Question: I'm trying to generate a collapsible force layout similar to this example: <URL>:

The data being used to generate my force layout is a JSON object being sourced from an API. I am successfully able to traverse the data structure, and generate nodes that are appended to the SVG (both root nodes and their children).
However, the issue comes with linking the parent nodes to their children nodes. I'm pretty sure that the issue has something to do with how the data is structured in my app compared to the example, so I'll post both my JS code and the data structure of each node.
Any help would be much appreciated! Thanks in advance!!
Here's a JS Fiddle with my code: <URL>
Here is my JS code:
'''
//Force Layout Code
var w = 607,
h = 500,
node,
link,
root;
var force = d3.layout.force()
.on("tick", tick)
.size([w, h]);
var vis = d3.select("#chart").append("svg:svg")
.attr("width", w)
.attr("height", h);
function initiateForceJS(currentURL) {
//Generate the URL
forceURL = currentURL + ".json?jsonp=?";
$('#commentArea').show();
$.getJSON(forceURL,handleRequest2);
function handleRequest2(json) {
//Set the root as the first object returned
root = json[1]['data']['children'][0];
update();
}
}
function update() {
nodes = flatten(root),
links = d3.layout.tree()
.sort(null)
.children(function(d) {return (!d['replies']['data']['children']|| d['replies']['data']['children'].length === 0) ? null : d['replies']['data']['children'];})
.links(nodes);
// Restart the force layout.
force
.nodes(nodes)
.links(links)
.start();
// Update the links...
link = vis.selectAll("line.link")
.data(links, function(d) { return d.target.id; });
// Enter any new links.
link.enter().insert("svg:line", ".node")
.attr("class", "link")
.attr("x1", function(d) { return d.source.x; })
.attr("y1", function(d) { return d.source.y; })
.attr("x2", function(d) { return d.target.x; })
.attr("y2", function(d) { return d.target.y; });
// Exit any old links.
link.exit().remove();
// Update the nodes...
node = vis.selectAll("circle.node")
.data(nodes, function(d) {return d.id; })
.style("fill", color);
// Enter any new nodes.
node.enter().append("svg:circle")
.attr("class", "node")
.attr("cx", function(d) { return d.x; })
.attr("cy", function(d) { return d.y; })
.attr("r", function(d) { return Math.sqrt(d.ups) || 4.5; })
.style("fill", color)
//.on("click", click)
.call(force.drag);
// Exit any old nodes.
node.exit().remove();
//This will add the name of the character to the node
node.append("comment").text(function(d) { return d.body });
//This will put the comment in the Comment Area div
node.on("mouseover", function() {
var currentNode = d3.select(this);
var currentTitle = currentNode.select("comment").text();
$('#commentArea').html('<p>' + currentTitle + '</p>')
});
}
function tick() {
link.attr("x1", function(d) { return d.source.x; })
.attr("y1", function(d) { return d.source.y; })
.attr("x2", function(d) { return d.target.x; })
.attr("y2", function(d) { return d.target.y; });
node.attr("cx", function(d) { return d.x; })
.attr("cy", function(d) { return d.y; });
}
// Color leaf nodes orange, and packages white or blue.
function color(d) {
return d._children ? "#3182bd" : d.children ? "#c6dbef" : "#fd8d3c";
}
// Returns a list of all nodes under the root.
function flatten(root) {
var nodes = [], i = 0;
function recurse(node) {
if (node['data']['replies'] != "" && node['kind'] != "more") {
node['data']['replies']['data']['children'].forEach(recurse);
}
if (node['kind'] !="more") {
//Add an ID value to the node starting at 1
node.data.id = ++i;
var comment = node.data;
nodes.push(comment);
}
}
recurse(root);
return nodes;
}
'''
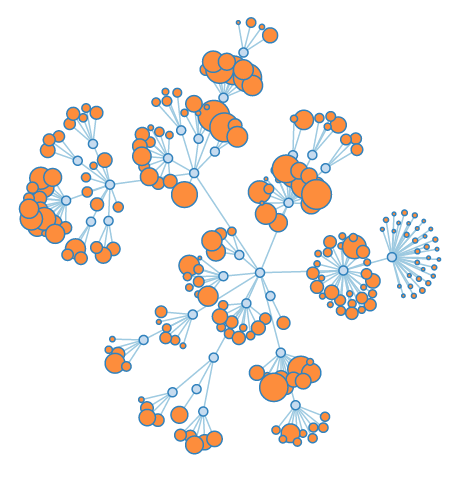
Answer: The problem is that <URL>.
The links method doesn't observe the children accessor because when you invoke a hierarchy layout (such as the tree layout) on data, it populates the 'children' property for you based on the children accessor you define; it maps your nonstandard input data to the standard form automatically. However, since you're not actually using the hierarchy layout here, it has no opportunity to map the nodes to the standard format, and thus hierarchy.links returns no results--no nodes have a 'children' array.
The other problem here is that your 'root' node doesn't actually have any replies, so there are no children of the root node. (There's 'root.data.replies.data.children', but not 'root.replies.data.children' as your children accessor is defined.)
I think the simplest thing to do here would be to map your data to a simpler hierarchical structure, where the children are defined as a 'children' array. You might be able to use the hierarchy layout to help with that, but given that you've already written a flatten function (or at least modified one), you're most of the way there anyway.